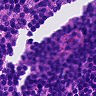
Metastatic tissue present: no